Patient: sex M, age 46
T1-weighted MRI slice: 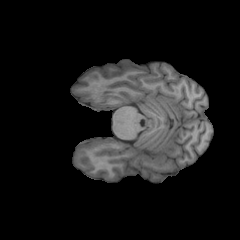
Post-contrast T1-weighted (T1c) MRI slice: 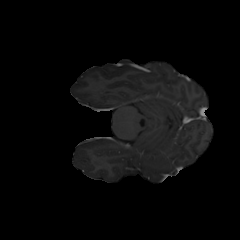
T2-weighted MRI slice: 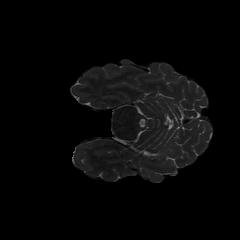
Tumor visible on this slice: no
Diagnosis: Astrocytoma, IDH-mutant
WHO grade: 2